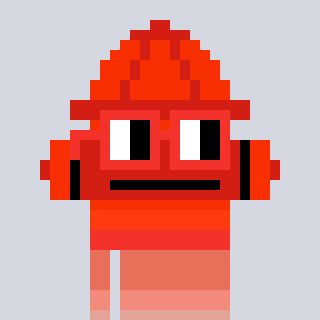
a pixel art character with square red glasses, a fire hydrant-shaped head and a grayscale-colored body on a cool background